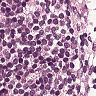
Metastatic tissue present: no